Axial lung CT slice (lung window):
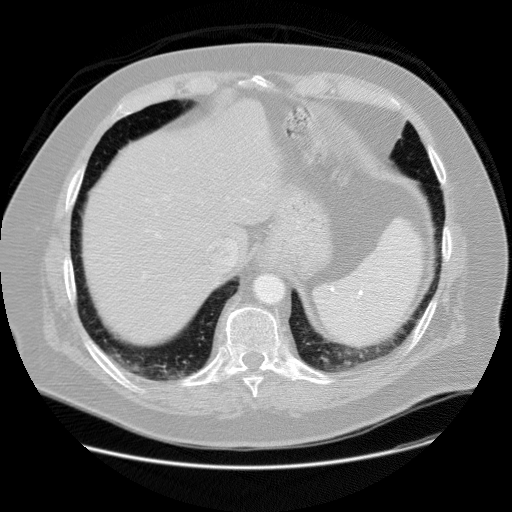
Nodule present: no